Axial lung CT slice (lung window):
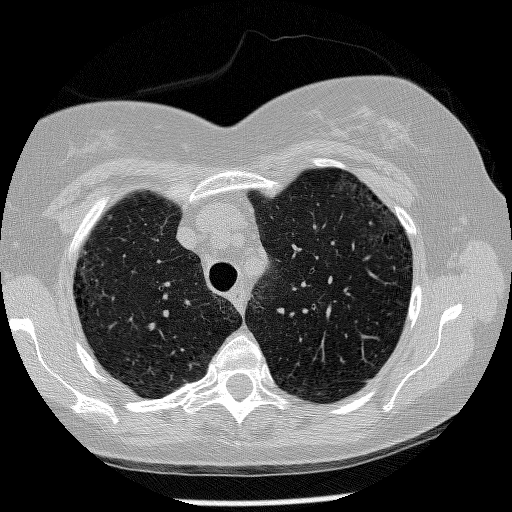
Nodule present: no